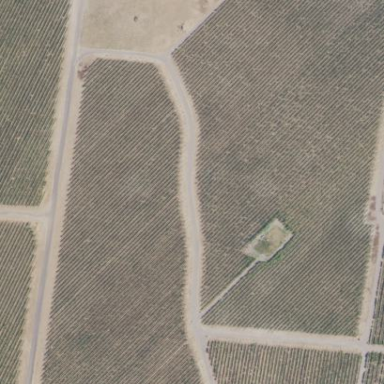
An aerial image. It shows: Vineyard with grape crops.